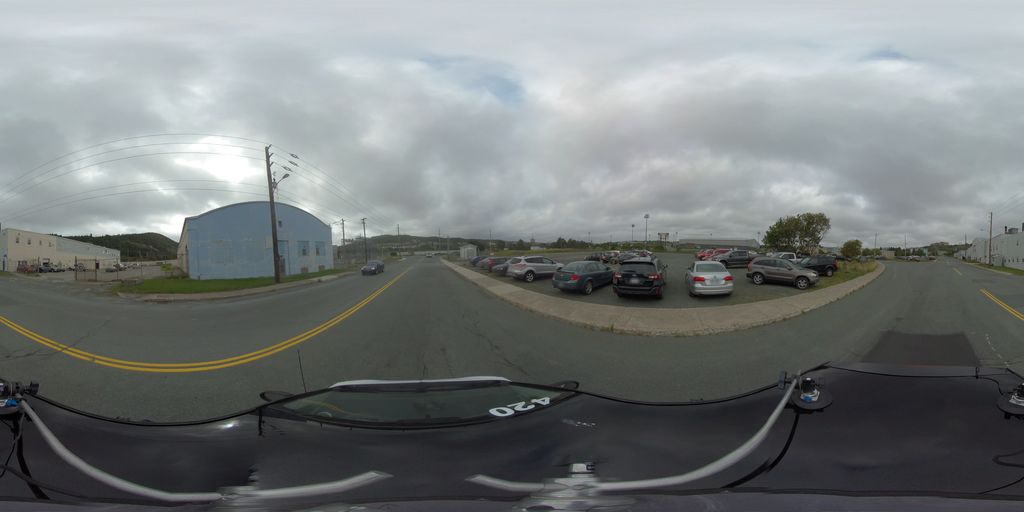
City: st_johns